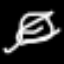
Label: leaf